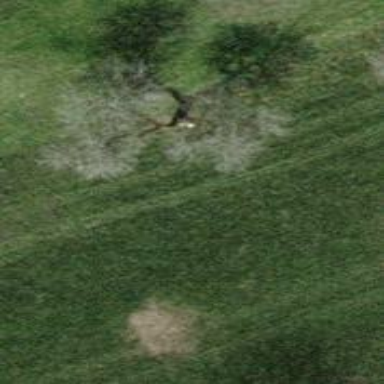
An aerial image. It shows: Single tag "natural: tree."